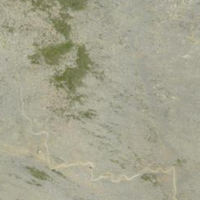
EUNIS habitat code: 48
Species observed at this site:
Saxifraga paniculata